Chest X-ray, PA view. Patient: 75 years old, sex M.
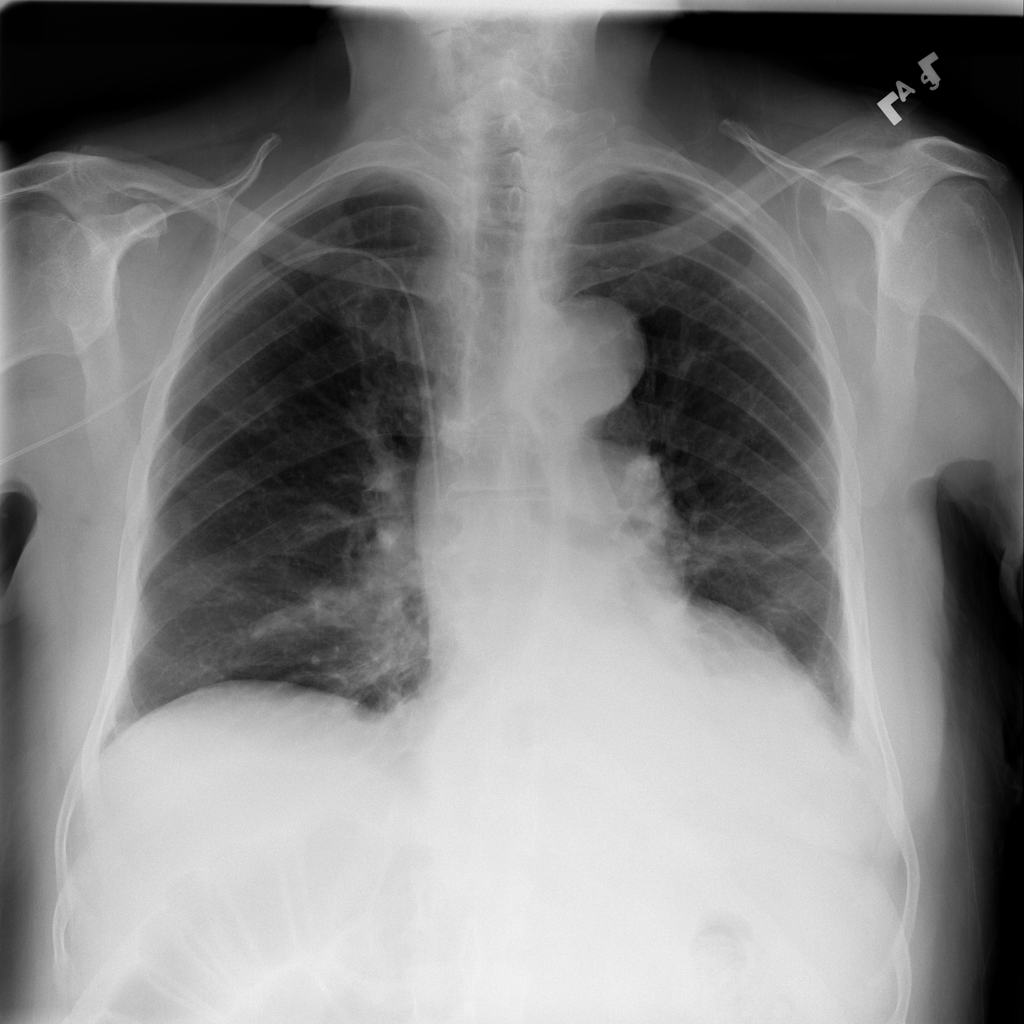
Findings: Consolidation